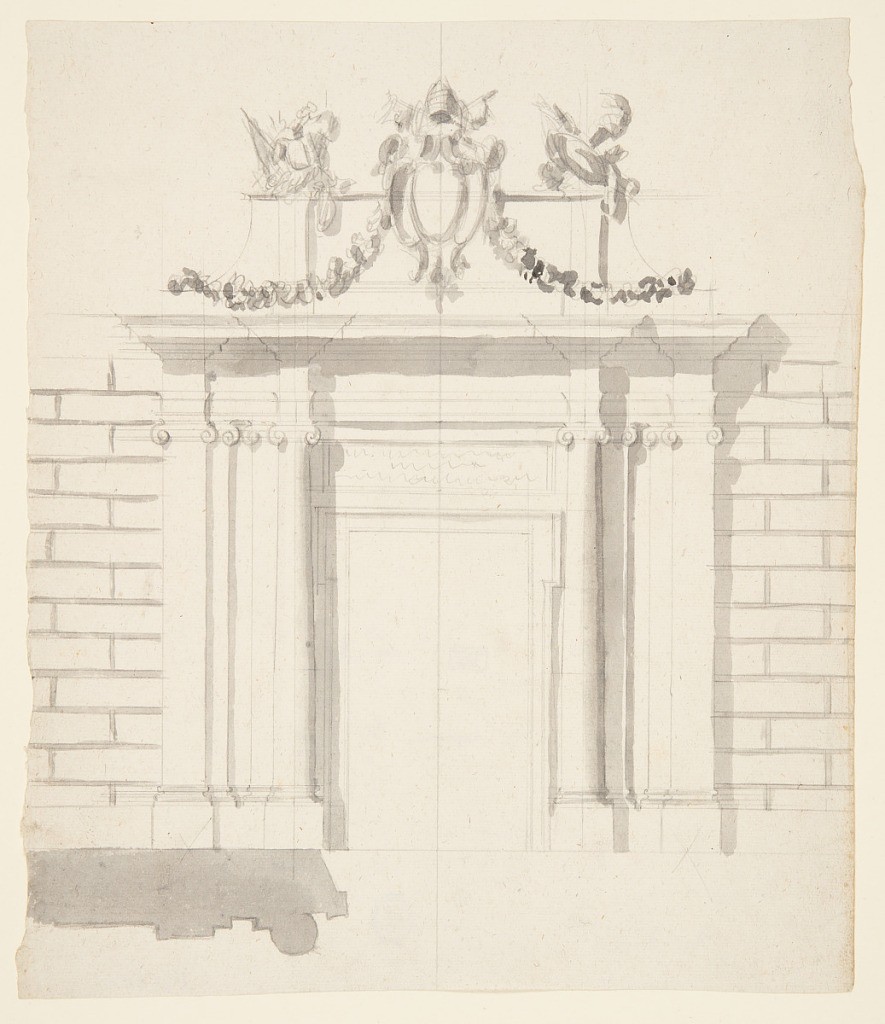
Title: City Gate
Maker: Giuseppe Valadier, Italian, 1762–1839
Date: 1775
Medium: Graphite, gray wash Support: laid paper
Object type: Drawing
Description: A city gate, in a rusticated wall, flanked by attached Ionic columns and pilasters. Over gateway is a tablet for an inscription. Above a simple entablature is an attic which bears a garlanded Papal escutcheon with crossed keys and tiara. Flanking this, trophies. Below at left, a groundplan.